Question: I have two splines that I've generated with (a bit of modification of) 'getcurve()' which represent an 'XY' and 'XZ' of a trajectory. I would like to combine the two splines together to generate a 3d plot, via 'plot3()'. I modified 'getcurve()' to output the 'XData' and 'YData' of the line drawn on the plot.
Since the splines are graphically generated, the number of elements won't necessarily be the same between 'XY' and 'XZ'. Suppose 'length(XY)>length(XZ)'. I'm trying to create a new vector 'XZ_2' that has the same length as 'XY' and has the same x-values as 'XY'.
My first idea was to interpolate as follows:
'''
XZ_2(:,2) = interp1(XZ(:,1), XZ(:,2), XY(:,1))
'''
but I get an error:
'''
Error using griddedInterpolant
The grid vectors are not strictly monotonic increasing.
Error in interp1 (line 191)
F = griddedInterpolant(X,V,method);
'''
The spline 'XZ' looks like this:

I don't understand why I can't interpolate given this spline. It doesn't look like anything special. You can rebuild this spline yourself by doing the following (you'll need the Curve Fitting Toolbox):
'''
>> xz = [0.0288 0.0518 0.1071 0.1763 0.2707 0.3583 0.4988 0.5864 0.7339 0.8191 0.9182 0.9781
1.8070 1.3626 0.9766 0.4152 -0.0643 -0.3684 -0.9181 -1.1637 -1.4795 -1.6667 -1.8070 -1.9474];
>> fnplt(cscvn(xz));
'''
Is there a way to "resize" 'XZ' to use the same x-values as 'XY'? I realize that some information about 'XZ' will be lost when I do this, but that's okay.
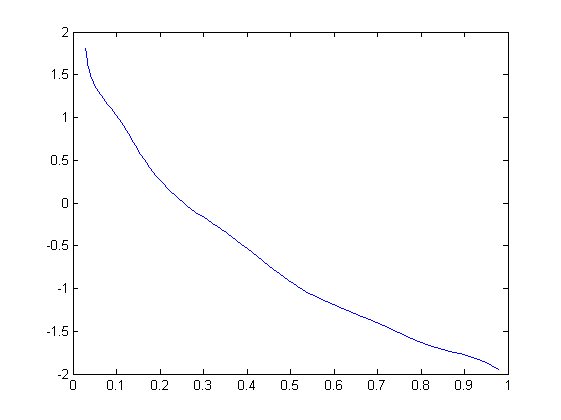
Answer: it says that in 'interp1(x, y, xi);', the 'x' and 'xi' must be monotonic increasing, i.e. sorted.